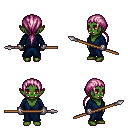
a pixel art fantasy rpg character, female body template, orc, green skin, blue robe, gold greaves, pink ponytail hairstyle, metal gloves, spear, four views (front, back, left, right), 2x2 character sprite sheet, small pixel art, hard edges, no anti-aliasing